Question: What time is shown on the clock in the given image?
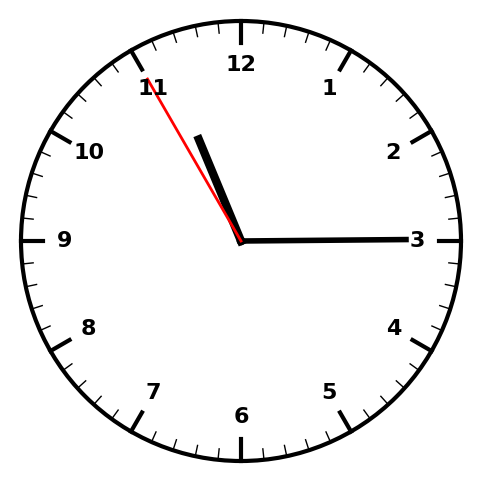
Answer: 11:14:55